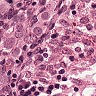
Metastatic tissue present: yes